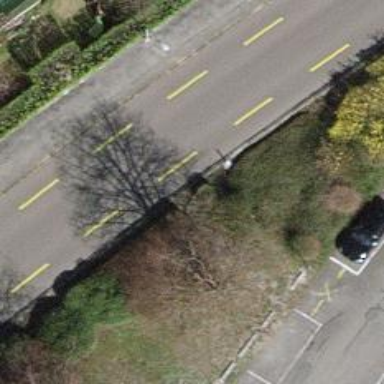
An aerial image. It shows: Asphalt road classified as primary highway with advisory cycle lane.